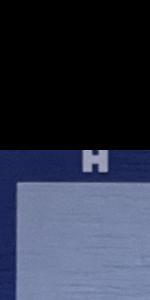
Label: Empty